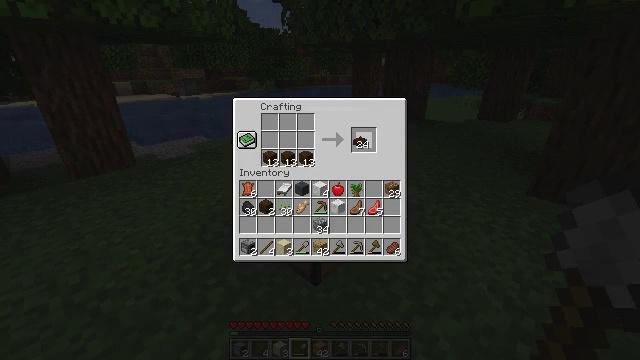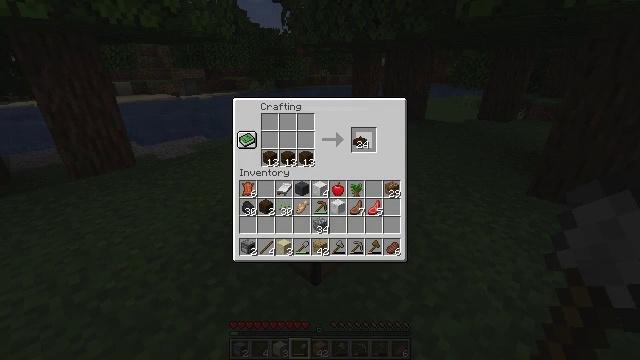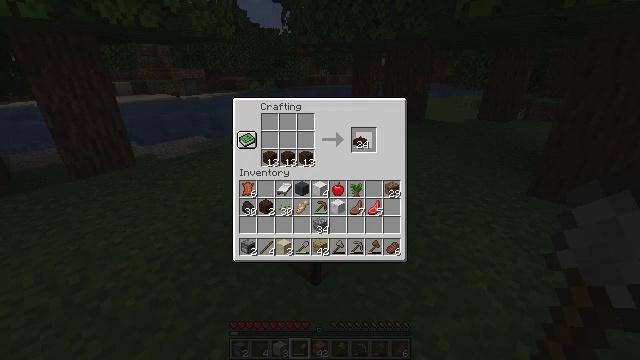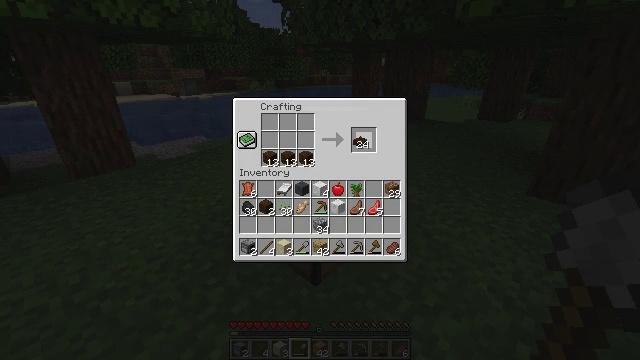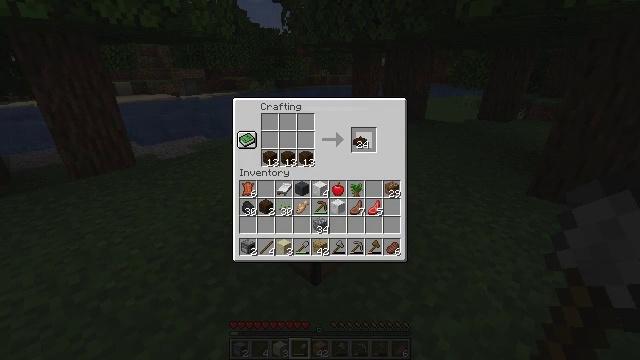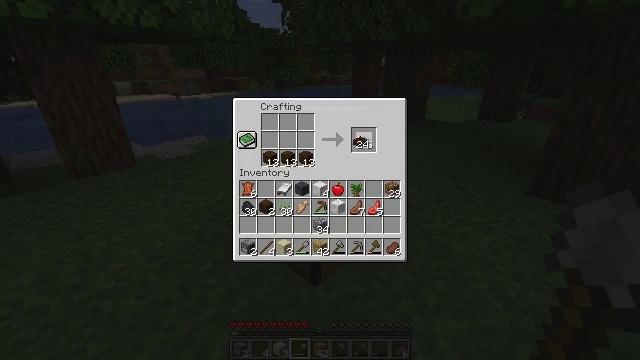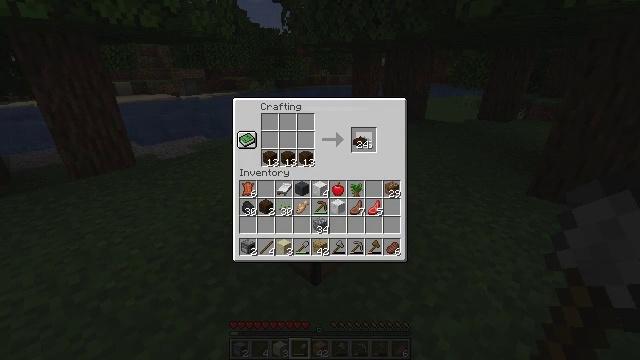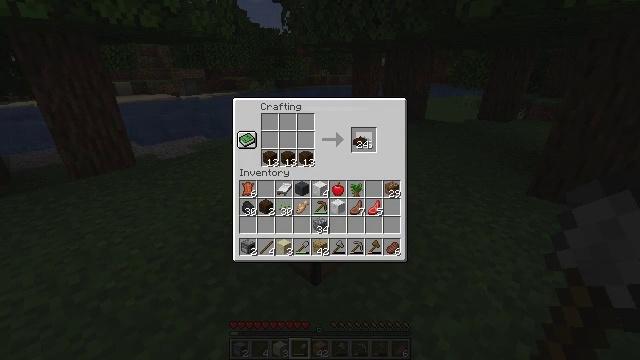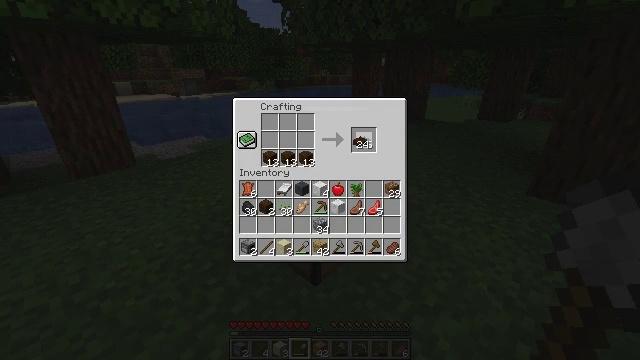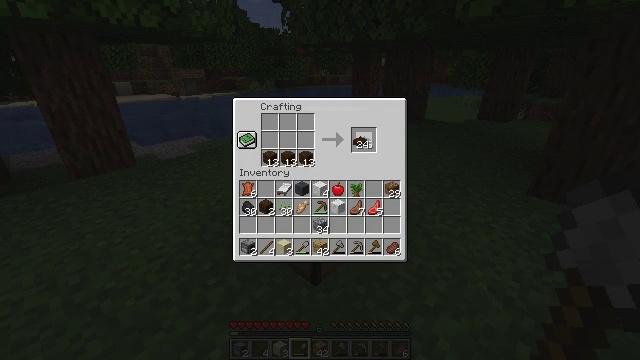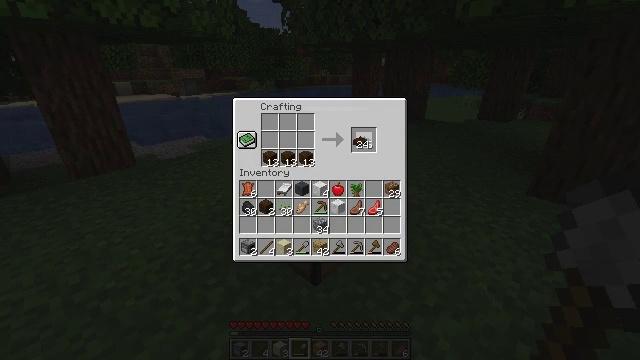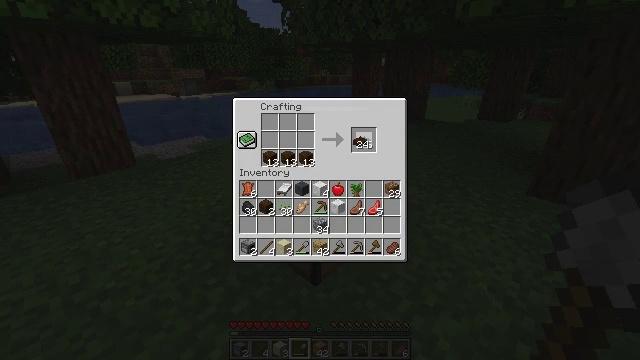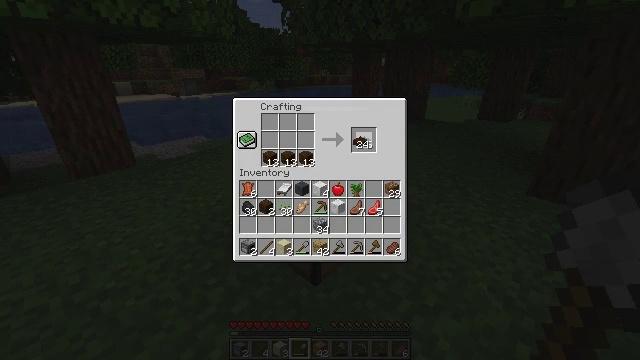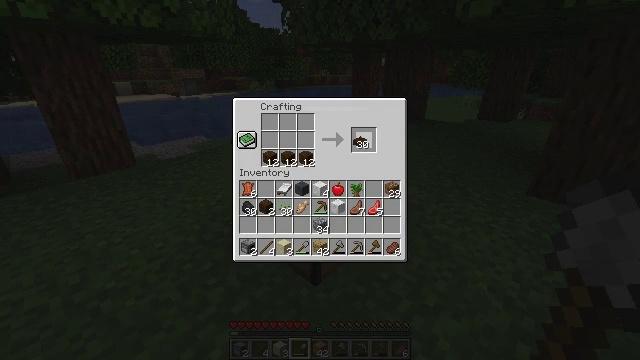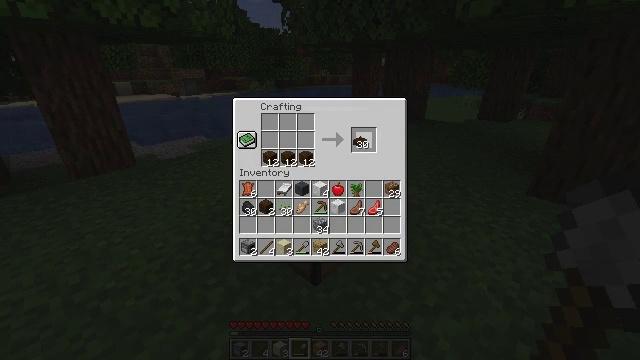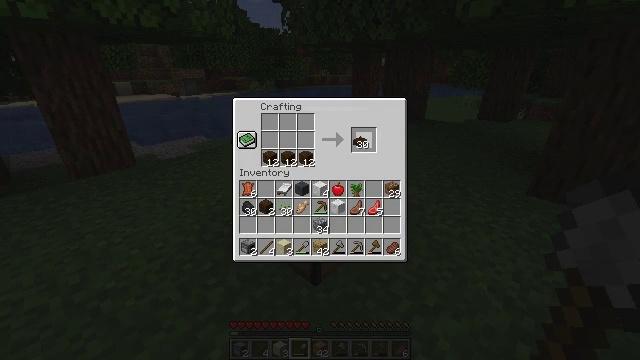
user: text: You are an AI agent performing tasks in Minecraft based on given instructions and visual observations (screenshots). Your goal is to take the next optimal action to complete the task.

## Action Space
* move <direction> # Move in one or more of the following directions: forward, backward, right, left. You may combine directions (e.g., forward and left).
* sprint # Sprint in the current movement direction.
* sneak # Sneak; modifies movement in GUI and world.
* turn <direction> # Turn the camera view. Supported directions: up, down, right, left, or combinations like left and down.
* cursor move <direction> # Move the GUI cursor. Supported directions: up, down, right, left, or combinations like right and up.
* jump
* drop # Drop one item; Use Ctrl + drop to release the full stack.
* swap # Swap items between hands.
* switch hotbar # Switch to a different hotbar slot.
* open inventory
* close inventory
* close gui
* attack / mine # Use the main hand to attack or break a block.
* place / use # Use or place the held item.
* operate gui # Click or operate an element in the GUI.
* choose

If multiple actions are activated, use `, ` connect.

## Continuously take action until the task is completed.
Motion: motion action
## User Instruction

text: Open the crafting table to craft a dark oak slab.
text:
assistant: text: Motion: no_op
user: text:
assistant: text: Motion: no_op
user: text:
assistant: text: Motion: no_op
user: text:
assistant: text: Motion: no_op
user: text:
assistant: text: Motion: no_op
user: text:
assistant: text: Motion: no_op
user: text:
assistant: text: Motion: no_op
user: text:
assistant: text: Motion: no_op
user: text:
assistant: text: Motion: no_op
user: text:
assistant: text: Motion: no_op
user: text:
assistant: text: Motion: operate gui
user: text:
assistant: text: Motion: operate gui
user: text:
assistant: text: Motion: no_op
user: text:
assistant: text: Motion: no_op
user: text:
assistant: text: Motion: no_op
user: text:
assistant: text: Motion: no_op
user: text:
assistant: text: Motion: no_op
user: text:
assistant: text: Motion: no_op
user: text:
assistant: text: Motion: no_op
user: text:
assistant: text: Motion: no_op
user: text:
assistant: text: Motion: no_op
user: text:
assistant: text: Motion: no_op
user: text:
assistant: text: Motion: no_op
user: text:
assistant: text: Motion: no_op
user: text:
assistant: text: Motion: no_op
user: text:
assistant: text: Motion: no_op
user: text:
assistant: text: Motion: operate gui
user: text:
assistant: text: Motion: operate gui
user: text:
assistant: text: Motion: no_op
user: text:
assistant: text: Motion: no_op